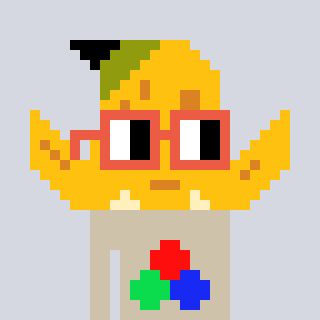
a pixel art character with square orange glasses, a banana-shaped head and a bege-colored body on a cool background